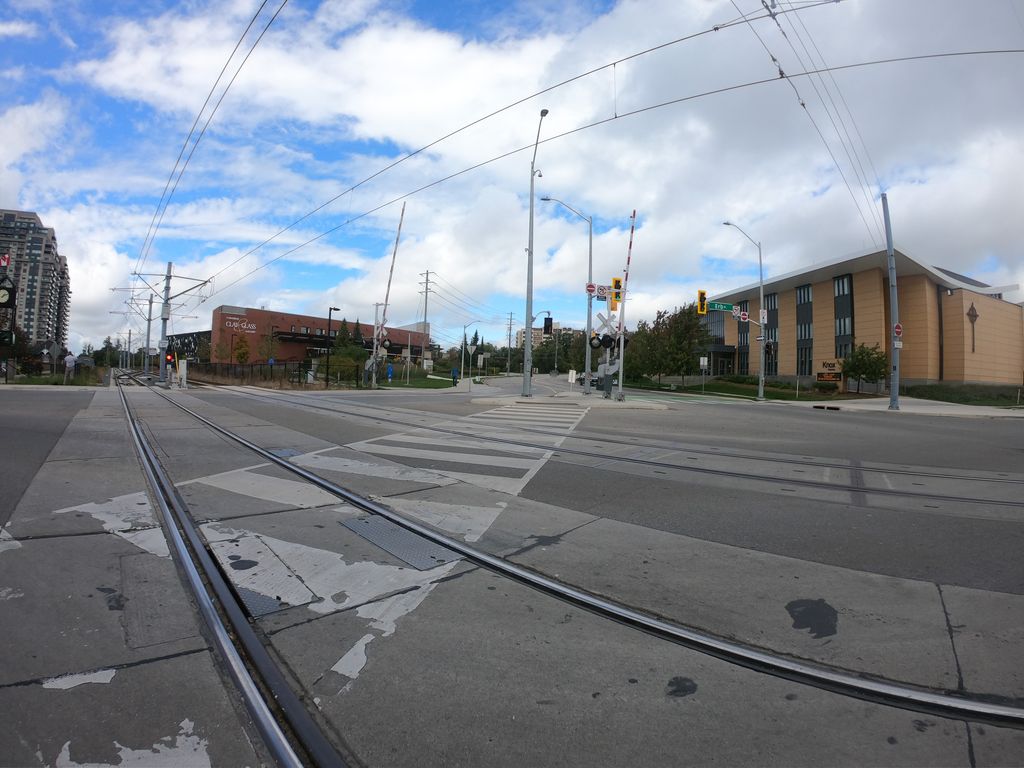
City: kitchener-waterloo